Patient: sex F, age 76
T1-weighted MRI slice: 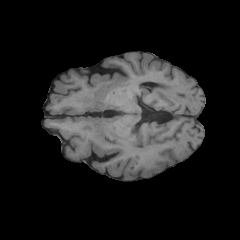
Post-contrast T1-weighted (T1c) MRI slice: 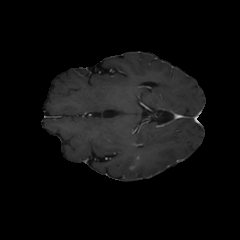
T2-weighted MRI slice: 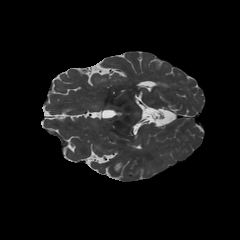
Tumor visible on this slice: no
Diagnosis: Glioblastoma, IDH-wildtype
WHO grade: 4